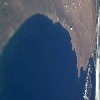
Label: water